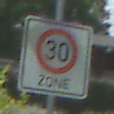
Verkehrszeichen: BeginnZone30
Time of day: Midday
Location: Outdoor (Nature)
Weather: PartlyCloudy
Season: NotSpecified
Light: Natural